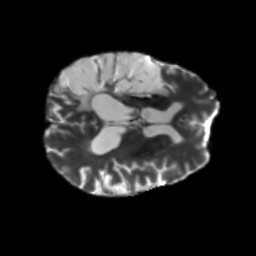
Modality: T2w
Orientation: axial
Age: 51
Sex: male
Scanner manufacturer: siemens
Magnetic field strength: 3 T
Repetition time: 5.47 s
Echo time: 0.0854 s